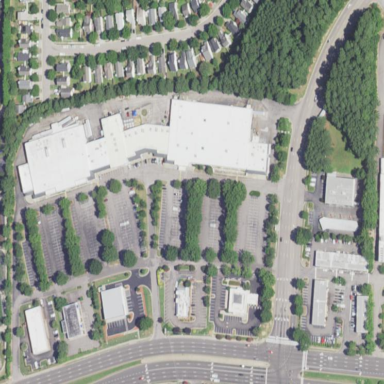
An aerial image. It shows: Retail area.